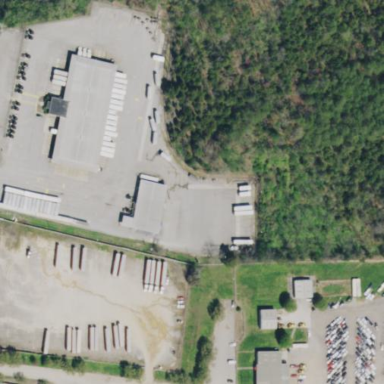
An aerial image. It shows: Industrial area designated as depot.